Field crop: maize
Growth stage: 2
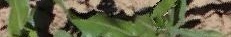
Species: maize